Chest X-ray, AP view. Patient: 32 years old, sex M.
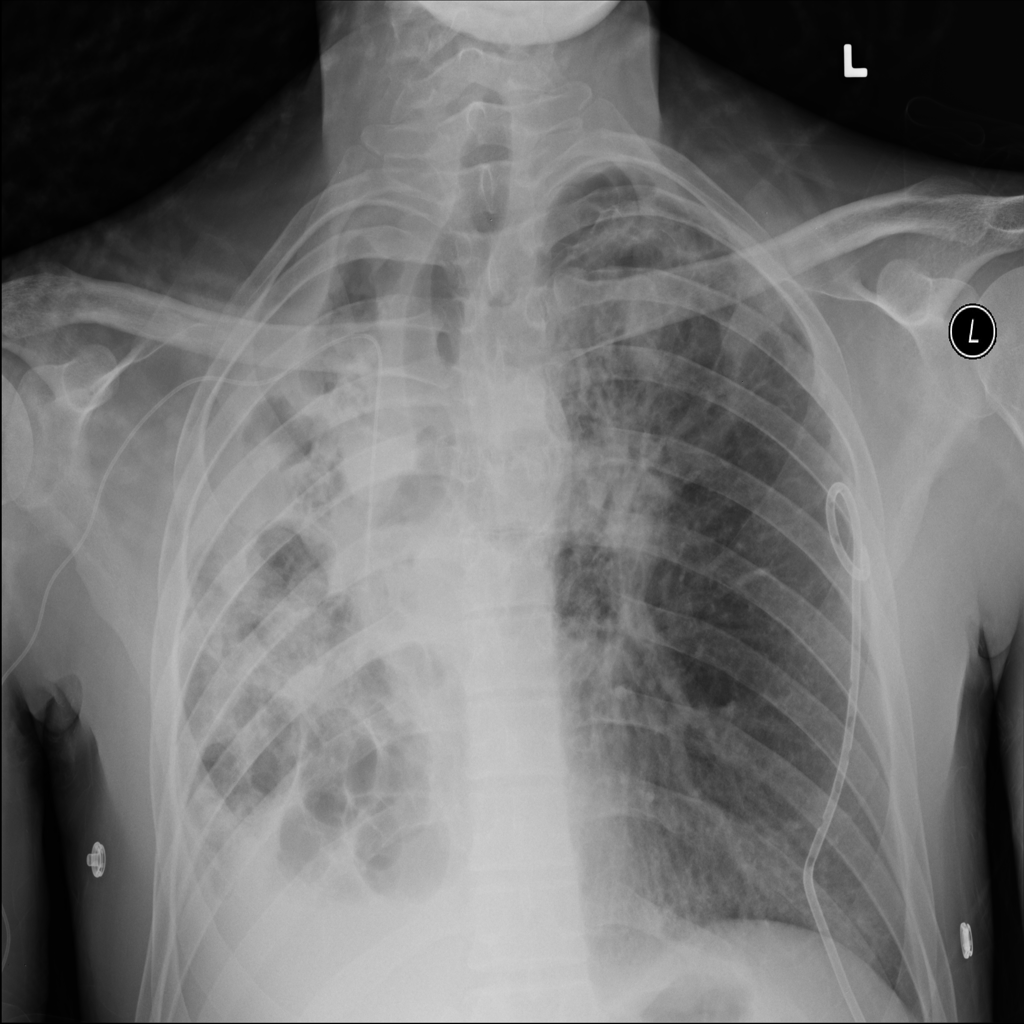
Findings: Atelectasis, Effusion, Infiltration, Pneumothorax